Question: I am having following problem:
1. I am running BIG memory process but have divided memory load into smaller chunks so no CPU time out issue.
2. In the Server I am creating .xml files with around 100kb sizes and they will be created around 100+.
3. Now main problem is browser shows Response Time out and IE at the below (just upper status bar) shows .php file download message.
4. During this in the backend (Server side) process is still running and continuously creating .xml files in incremental order. So no issue with that.
I have following php.ini configuration.
'''
max_execution_time = 10000 ; Maximum execution time of each script, in seconds
max_input_time = 10000 ; Maximum amount of time each script may spend parsing request data
memory_limit = 2000M ; Maximum amount of memory a script may consume (128MB)
; Maximum allowed size for uploaded files.
upload_max_filesize = 2000M
'''
I am running my site on IE. And I am using ZSCE with PHP 5.3
Can anybody redirect me on proper way on this issue?
Uploading image of Time out and that's why asking for .php file download.

---
I briefly explain my execution flow:
1. I have one PHP file with objects of Class Hierarchies which will start to execute Function1() from each class Hierarchy.
2. I have class file.
3. First, let say, Function1() is executed which contains logic of creating XML files in chunks.
4. Second, let say, Function2() is executed which will display output generated by Function1().
All is done in Class Hierarchies manner. So I can't terminate, in between, execution of Function1() until it get executed. And after that Function2() will be called.
This is <URL>.
As you asked some cross questions and I agree with some points but let me describe more in detail about the issue.
1. First I was loading around 100+ MB size XML Files at a time and that's why my Memory in local setup was hanging and stops everything on Machine and CPU time was utilizing its most resources.
2. I, then, divided this big size XML files in to small size (means now I am loading single XML file at a time and then unloading it after its usage). This saved me from Memory overload and CPU issue on local setup.
3. Now my backend process is running no CPU or Memory issue but issue is with Browser Timeout. I even tried cURL but as per my current structure it does seems to fit because of my class hierarchy issue. I have a set of classes in hierarchy and they all execute first their Process functions and then they all execute their Output functions. So unless and until Process functions get executed the Output functions do not comes in picture and that's why Browser shows Timeout.
4. I even followed instructions suggested by @vortex and got little success but not what I am looking for. Why I could not implement cURl because My process function is Creating required XML files at one go so it's taking too much time to output to Browser. As Process function is taking that much time no output is possible to assign to client unless and until it get completed.
'''
URL....: myurl
Code...: 200 (0 redirect(s) in 0 secs)
Content: text/html Size: -1 (Own: 433) Filetime: -1
Time...: 60.437 Start @ 60.437 (DNS: 0 Connect: 0.016 Request: 0.016)
Speed..: Down: 7 (avg.) Up: 0 (avg.)
Curl...: v7.20.0
'''
'''
* About to connect() to mylocalhost port 80 (#0)
* Trying 127.0.0.1... * connected
* Connected to mylocalhost (127.0.0.1) port 80 (#0)
\> GET myurl HTTP/1.1
Host: mylocalhost
Accept: */*
< HTTP/1.1 200 OK
< Date: Tue, 06 Aug 2013 10:01:36 GMT
< Server: Apache/2.2.21 (Win32) mod_ssl/2.2.21 OpenSSL/0.9.8o
< X-Powered-By: PHP/5.3.9-ZS5.6.0 ZendServer
< Set-Cookie: ZDEDebuggerPresent=php,phtml,php3; path=/
< Cache-Control: private
< Transfer-Encoding: chunked
< Content-Type: text/html
<
* Connection #0 to host mylocalhost left intact
* Closing connection #0
'''
: An answer for this question is chosen based on the first little success based on answer selected. The solution from @Hakre is also feasible when this type of question is occurred. But right now no answer fixed my question but little bit. Hakre's answer is also more detail in case of person finding for more details about this type of issues.
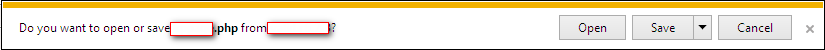
Answer: assuming you made all the server side modifications so you dodge a server timeout [i saw pretty much everyting explained above], in order to dodge browser timeout it is crucial that you do something like this
'''
<?php
set_time_limit(0);
error_reporting(E_ALL);
ob_implicit_flush(TRUE);
ob_end_flush();
'''
I can tell you from experience that internet explorer doesn't have any issues as long as you output some content to it every now and then. I run a 30gb database update everyday [that takes around 2-4 hours] and opera seems to be the only browser that ignores the content output.
if you don't set "ob_implicit_flush" you need to do an "ob_flush()" after every piece of content.
References
1. ob_implicit_flush
2. ob_flush
if you don't use ob_implicit_flush at the top of your script as I wrote earlier, you need to do something like:
'''
<?php
echo 'dummy text or execution stats';
ob_flush();
'''
within your execution loop